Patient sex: F
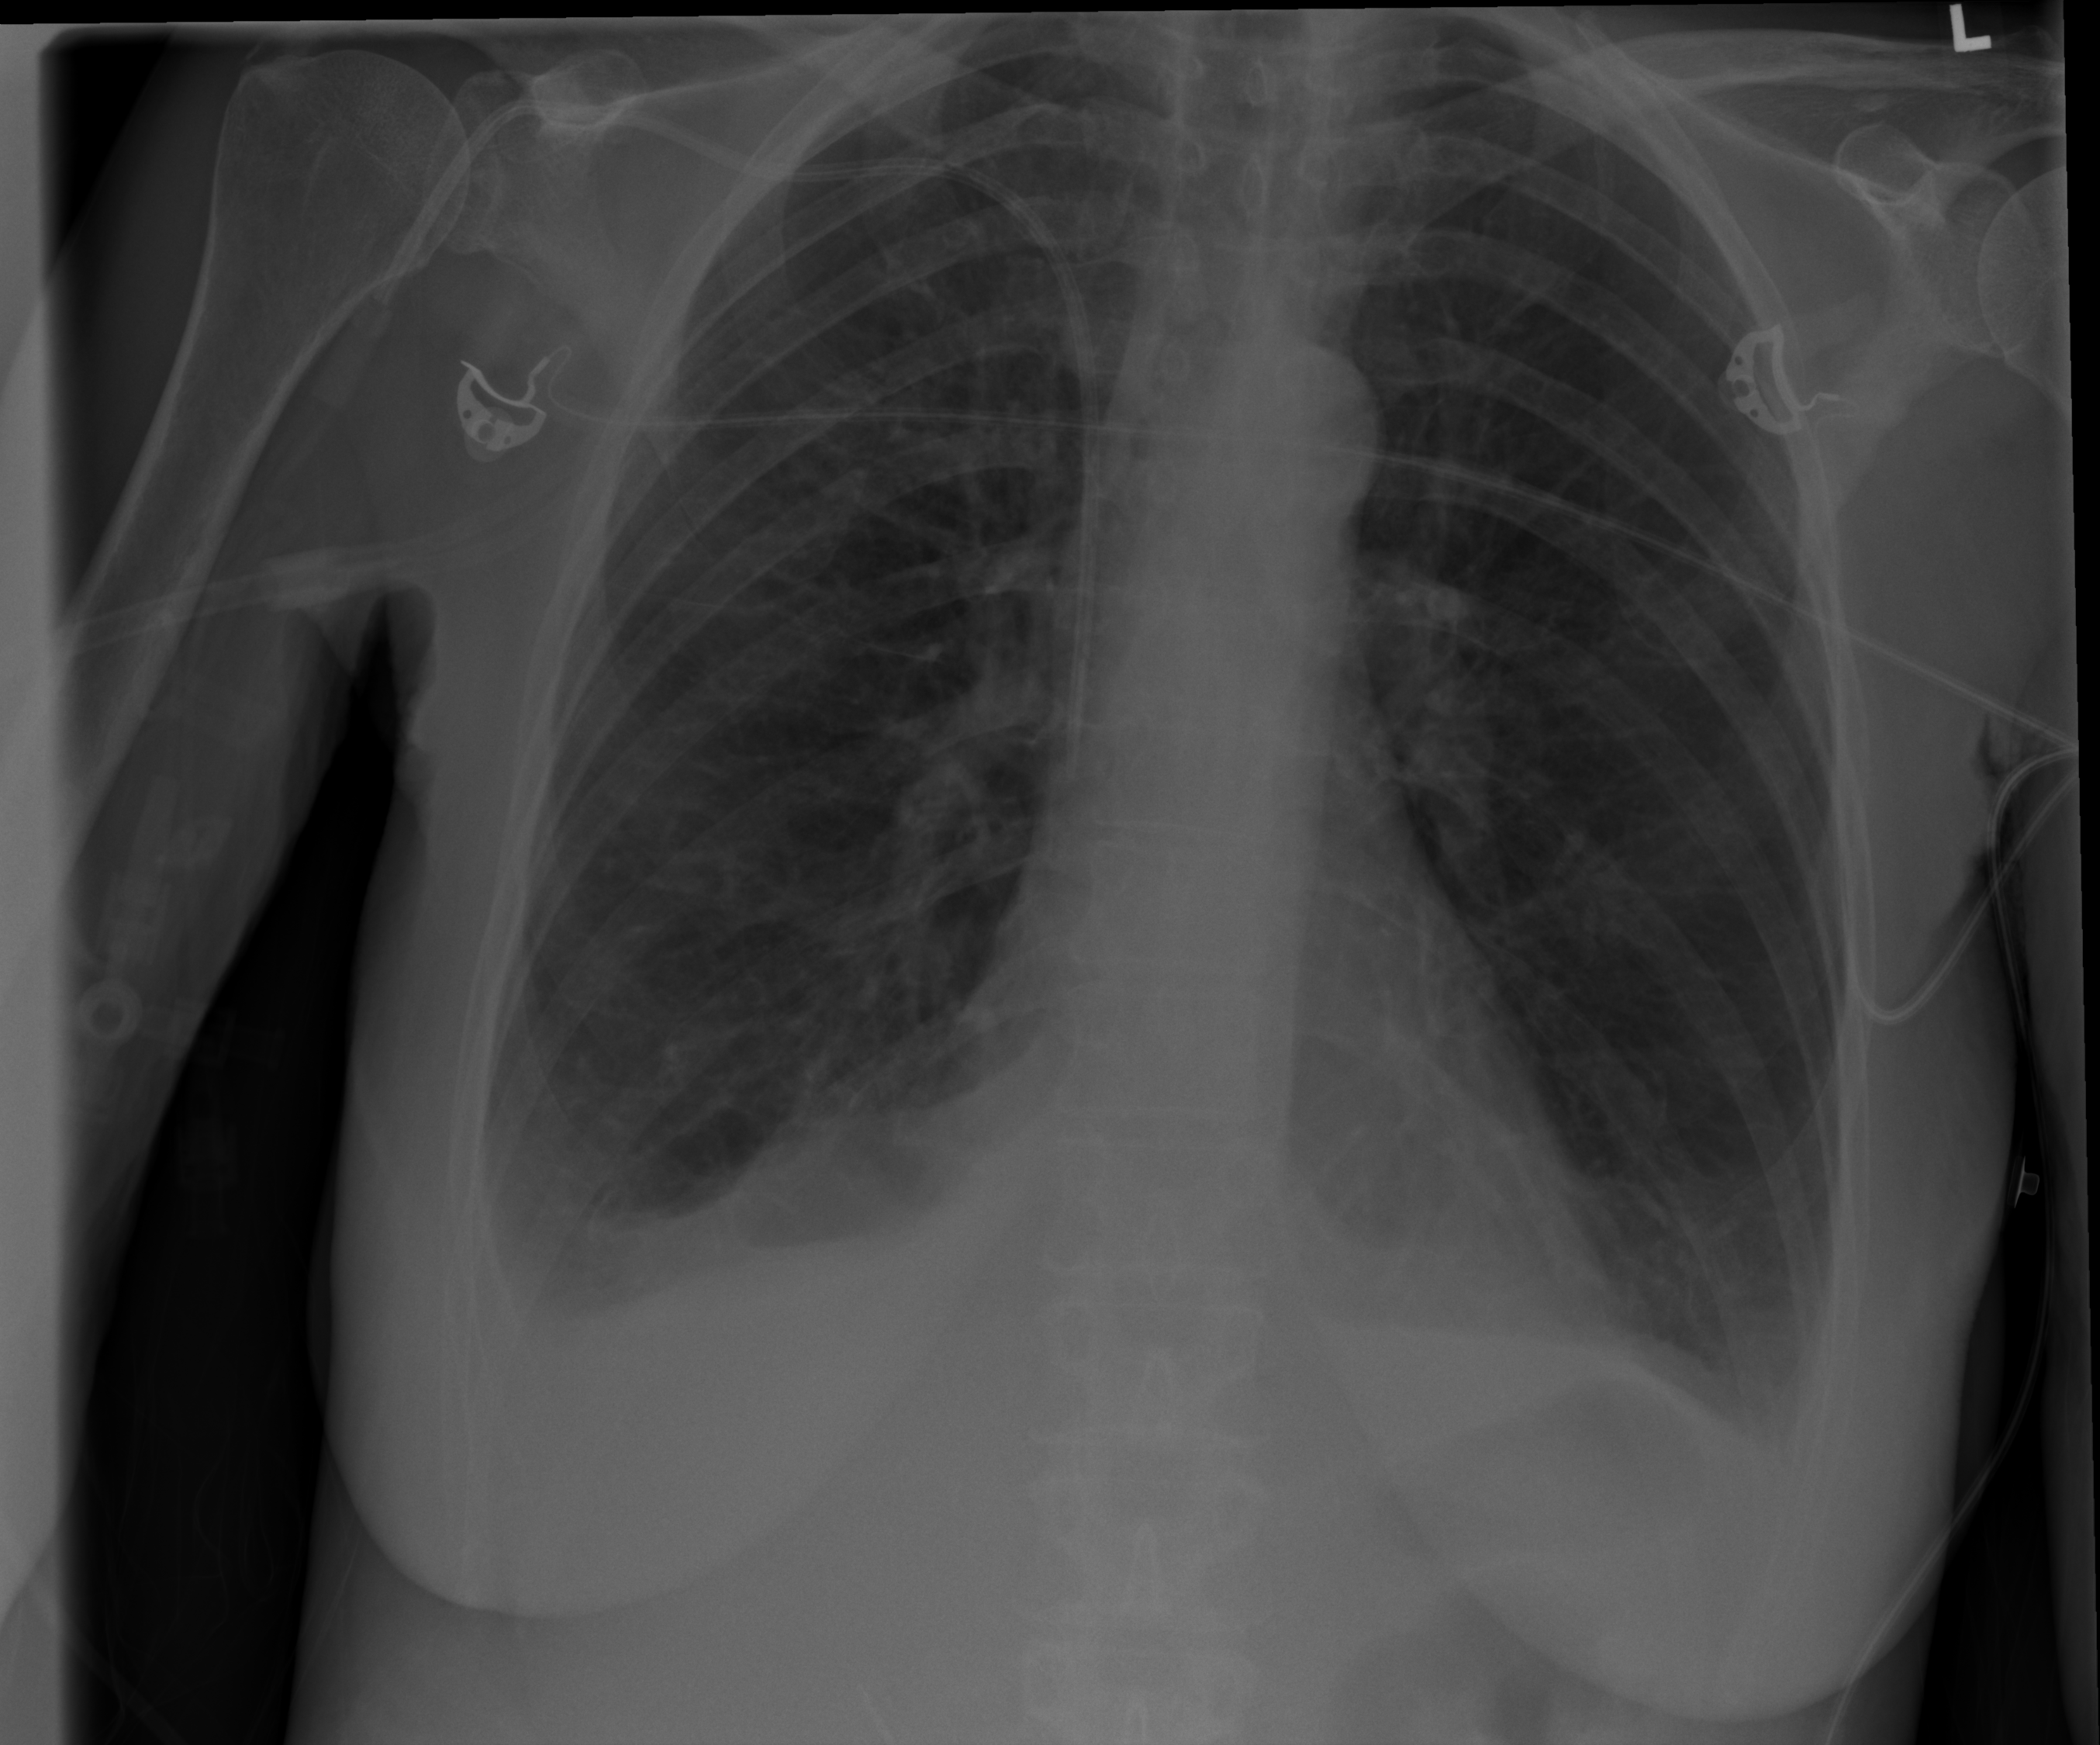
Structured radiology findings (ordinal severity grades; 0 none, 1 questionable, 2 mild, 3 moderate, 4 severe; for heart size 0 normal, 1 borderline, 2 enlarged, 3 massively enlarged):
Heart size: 0
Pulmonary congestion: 0
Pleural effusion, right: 2
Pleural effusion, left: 2
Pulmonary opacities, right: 0
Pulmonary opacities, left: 0
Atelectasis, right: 2
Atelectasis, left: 2